Question: I am using an EV3 Cube to scan a sheet that represents a binary number; i.e a black line represents a 1 and a white line represents a 0.
Using this, I generate a numeric array consisting of 1's and 0's and convert them by using an Index Array to divide them into a single digit, use a quick comparison (!= 0) to generate their Boolean values, then using the Build Array block, I turn it into a Boolean array.
However, despite this, while using the Convert Boolean Array to Integer block, I receive an error which I do know the reason to.
If anyone could help me, I would be greatful! Thank you.
(By the way, I am a Freshman engineering student with no prior knowledge of LabView, just a year of C++ and 2 years of Java to help me. So thorough explanations would be much easier for me to comprehend)
Attached are pictures of my code along with the error I receive.

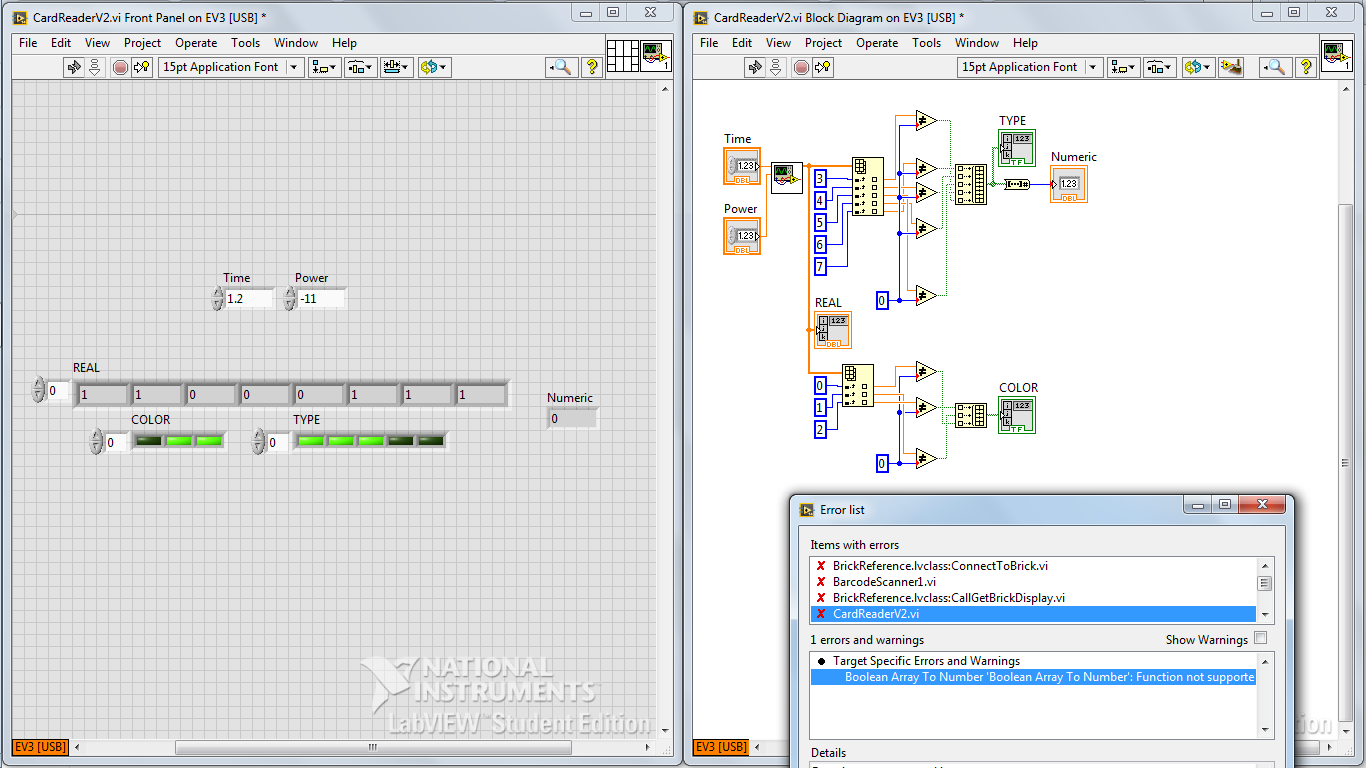
Answer: Unfortunately the error isn't fully visible as it is truncated in your screenshot,
it would help to either have the code or be able to read the entire message.
But what I'm guessing on what I see is, it says that this is Target Specific error Boolean Array To Number function is not supported.
This could mean that a function you are trying to use that normally is available on PC version of LabVIEW will not work on the target platform ( embedded CPU and OS of your EV3 ).